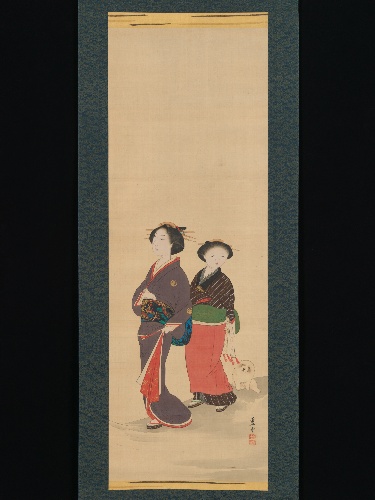
Title: 天明美人図|Two Women and a Puppy
Artist: Nagasawa Rosetsu 長澤蘆雪
Artist bio: Japanese, 1754–1799
Date: 1787–88
Object type: Hanging scroll
Classification: Paintings
Medium: Hanging scroll; ink and color on silk
Culture: Japan
Period: Edo period (1615–1868)
Dimensions: Image: 39 3/4 × 13 15/16 in. (101 × 35.4 cm)
Overall with mounting: 74 3/16 × 19 5/16 in. (188.5 × 49 cm)
Overall with knobs: 74 3/16 × 21 1/4 in. (188.5 × 54 cm)
Department: Asian Art
Credit line: Mary Griggs Burke Collection, Gift of the Mary and Jackson Burke Foundation, 2015
Accession year: 2015
Repository: Metropolitan Museum of Art, New York, NY
Tags: Women|Dogs